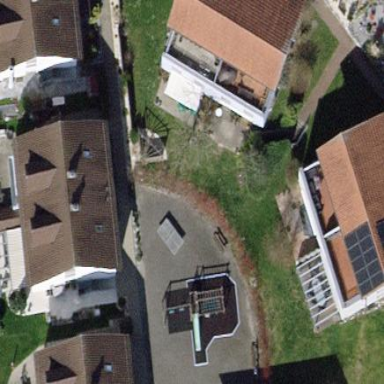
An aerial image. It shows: Playground area for leisure activities on the land.